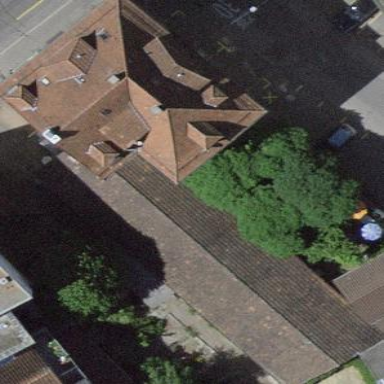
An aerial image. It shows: Restaurant in building.